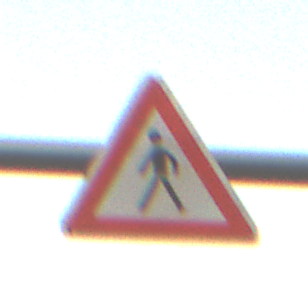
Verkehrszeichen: FussgaengerRechts
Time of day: SunriseSunset
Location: Outdoor (RoadRail)
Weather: Clear
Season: NotSpecified
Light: Natural